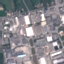
Land use / land cover class: Industrial